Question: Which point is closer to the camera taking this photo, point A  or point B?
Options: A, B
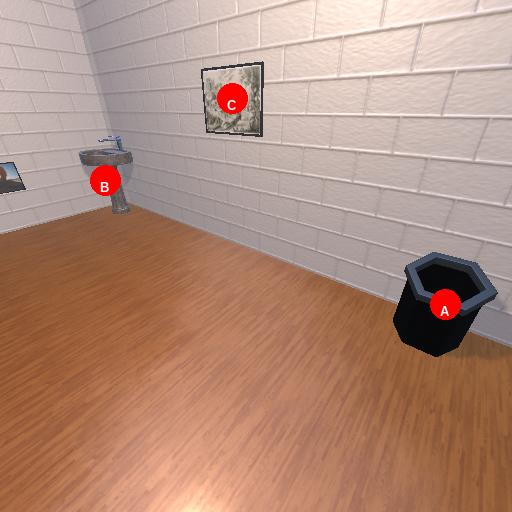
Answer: A